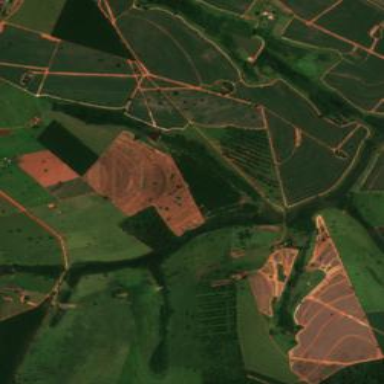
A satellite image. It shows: Farmland with sugarcane crops producing sugar cane.